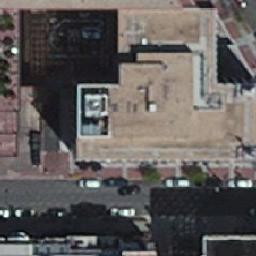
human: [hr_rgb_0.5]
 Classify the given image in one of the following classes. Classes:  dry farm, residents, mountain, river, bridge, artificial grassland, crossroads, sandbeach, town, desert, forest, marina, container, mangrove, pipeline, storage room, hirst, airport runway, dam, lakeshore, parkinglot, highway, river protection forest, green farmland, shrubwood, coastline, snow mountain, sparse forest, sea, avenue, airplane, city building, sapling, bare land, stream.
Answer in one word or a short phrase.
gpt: city building